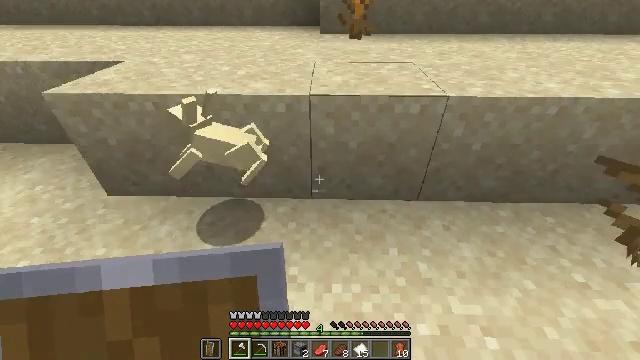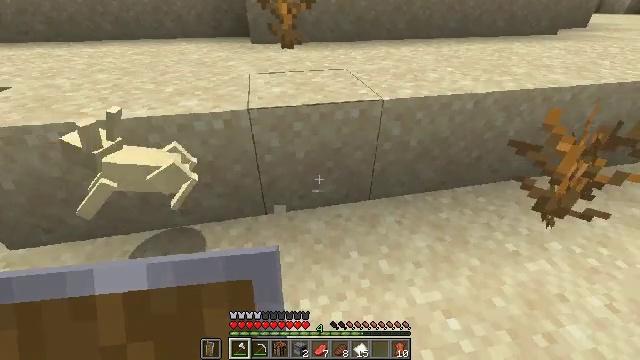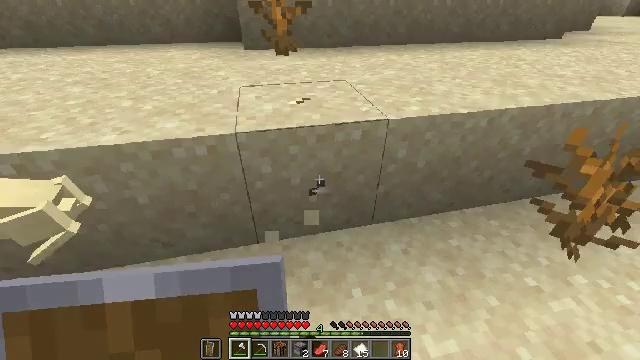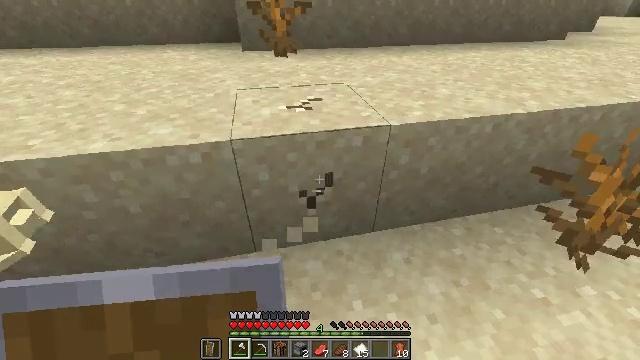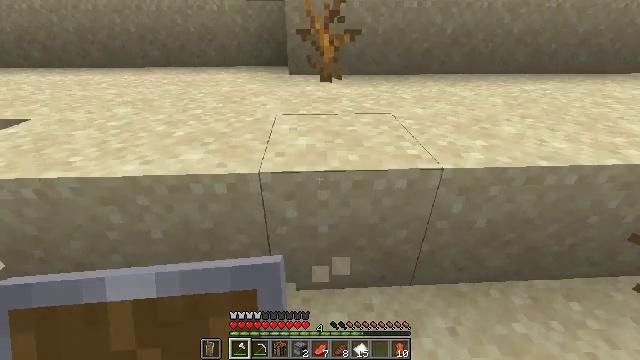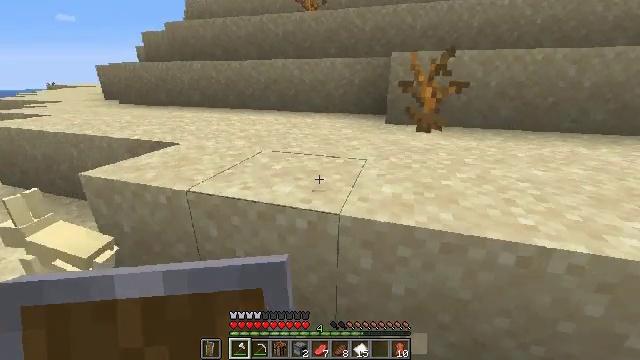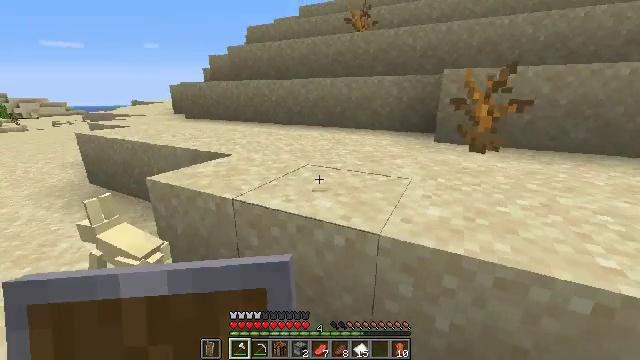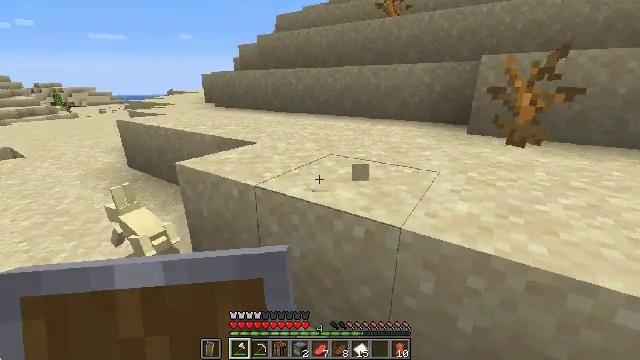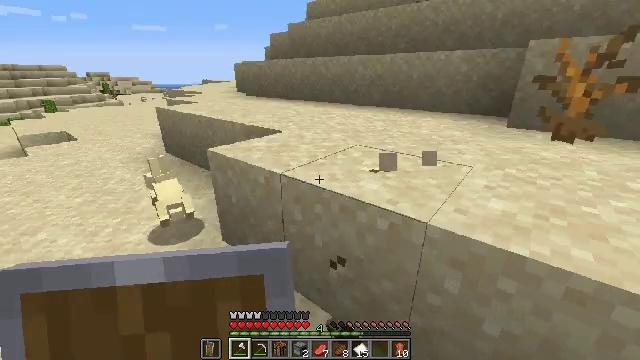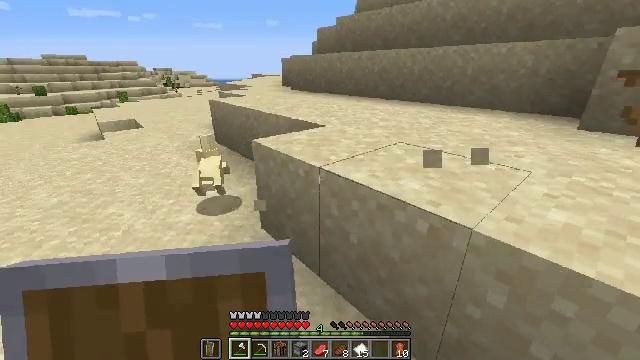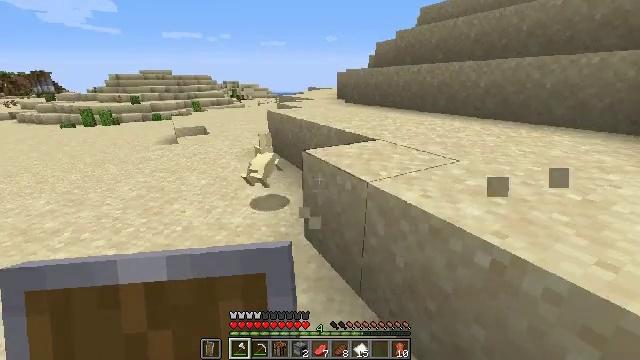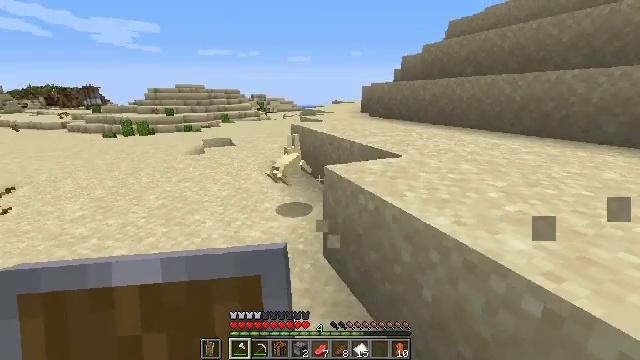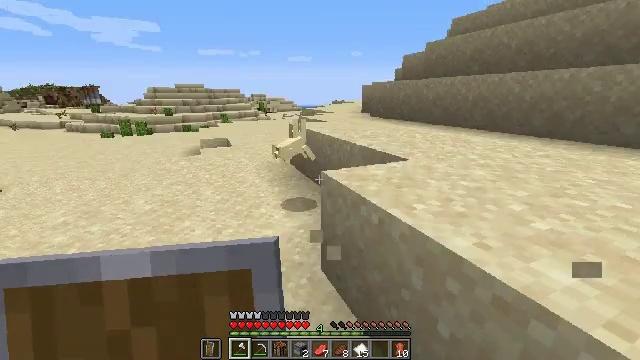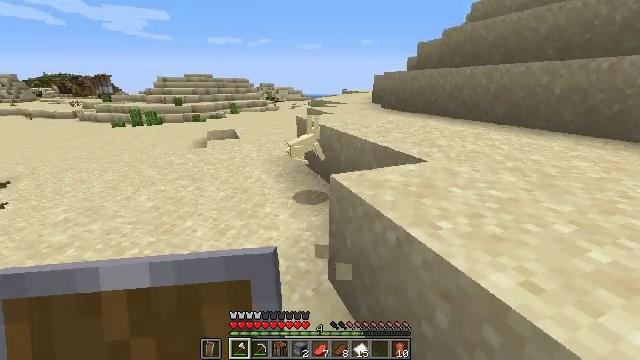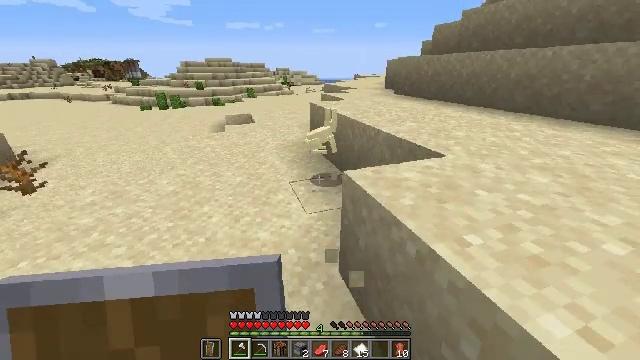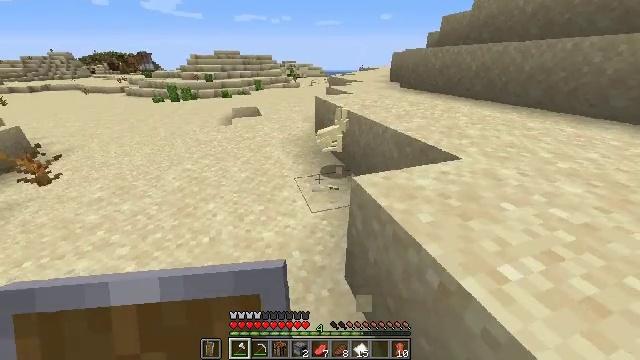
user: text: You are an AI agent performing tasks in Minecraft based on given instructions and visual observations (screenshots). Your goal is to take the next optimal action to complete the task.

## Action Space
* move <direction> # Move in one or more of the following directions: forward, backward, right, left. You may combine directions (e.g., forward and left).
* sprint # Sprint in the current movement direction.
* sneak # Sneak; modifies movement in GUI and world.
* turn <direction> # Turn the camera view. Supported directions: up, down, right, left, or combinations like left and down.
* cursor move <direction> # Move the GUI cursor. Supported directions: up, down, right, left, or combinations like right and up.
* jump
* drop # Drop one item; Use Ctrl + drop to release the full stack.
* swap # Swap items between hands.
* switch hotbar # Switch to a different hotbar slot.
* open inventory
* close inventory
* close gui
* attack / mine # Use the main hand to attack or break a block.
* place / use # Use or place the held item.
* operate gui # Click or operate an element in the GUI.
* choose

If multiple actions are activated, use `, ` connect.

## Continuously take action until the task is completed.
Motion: motion action
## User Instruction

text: Hunt a rabbit.
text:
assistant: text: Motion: move forward, turn right and up, attack / mine
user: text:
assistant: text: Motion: move forward, attack / mine
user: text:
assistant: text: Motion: move forward, attack / mine
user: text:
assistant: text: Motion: turn left and up
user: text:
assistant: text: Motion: turn left and up
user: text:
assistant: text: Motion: turn left and up
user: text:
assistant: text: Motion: turn left and down, attack / mine
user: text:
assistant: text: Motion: turn left and down, attack / mine
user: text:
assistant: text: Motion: turn left and down, attack / mine
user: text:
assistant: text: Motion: move forward, turn left and up, attack / mine
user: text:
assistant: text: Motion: move forward, turn left and up
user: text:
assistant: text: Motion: move forward
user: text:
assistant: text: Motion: move forward, sprint, turn left and down
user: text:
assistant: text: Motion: move forward, sprint, turn left and down, attack / mine
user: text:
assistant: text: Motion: move forward, sprint, turn left and down, attack / mine
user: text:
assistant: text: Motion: move forward, sprint, attack / mine
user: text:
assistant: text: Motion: move forward, sprint
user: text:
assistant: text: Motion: move forward, sprint, turn right and up
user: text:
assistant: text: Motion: move forward, sprint, turn right and up
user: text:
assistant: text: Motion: move forward, sprint, turn right and up
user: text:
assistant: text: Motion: move forward, sprint, attack / mine
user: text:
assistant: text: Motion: move forward, sprint, attack / mine
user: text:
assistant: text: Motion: move forward, sprint, attack / mine
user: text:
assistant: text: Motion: move forward, sprint, turn left and down, attack / mine
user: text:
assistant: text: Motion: move forward, sprint, turn left
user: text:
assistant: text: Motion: move forward, sprint
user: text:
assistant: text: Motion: move forward, sprint, turn right and up
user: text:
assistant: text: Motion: move forward, sprint, turn right and up
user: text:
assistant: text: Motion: move forward, sprint, turn right and up, attack / mine
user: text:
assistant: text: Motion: move forward, sprint, turn right and up, attack / mine